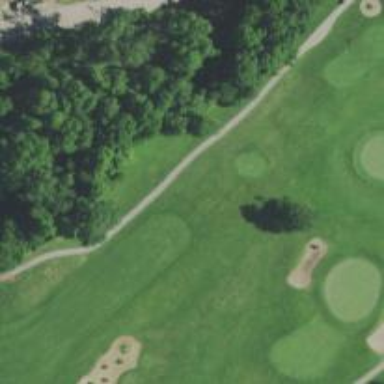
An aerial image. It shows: Path for both roads and golfers.